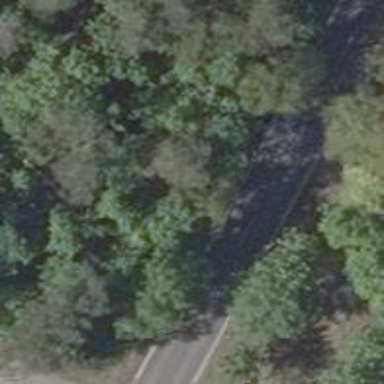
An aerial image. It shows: Secondary road with asphalt surface.